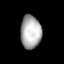
Tissue: lung
Cell type: Endothelial cells
Senescence score: 0.5898
Nuclear area (px): 673
Mean DAPI intensity: 173.346